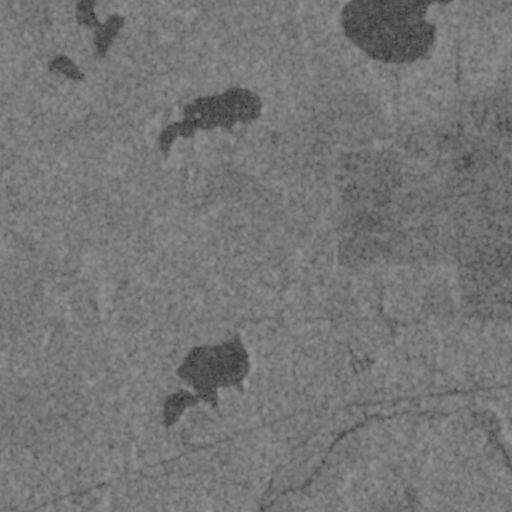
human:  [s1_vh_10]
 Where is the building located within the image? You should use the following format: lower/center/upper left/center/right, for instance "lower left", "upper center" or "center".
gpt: The building is located in the lower right of the image.
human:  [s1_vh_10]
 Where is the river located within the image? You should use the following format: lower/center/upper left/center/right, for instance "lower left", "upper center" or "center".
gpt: The river is located in the lower right of the image.
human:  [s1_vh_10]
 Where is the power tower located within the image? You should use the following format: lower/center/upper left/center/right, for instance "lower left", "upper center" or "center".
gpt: There is no power tower in the image.

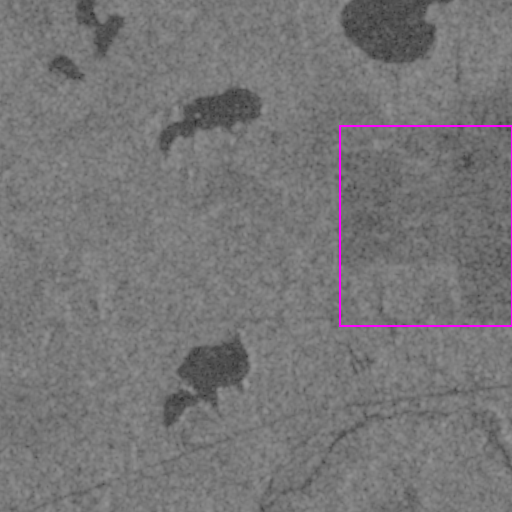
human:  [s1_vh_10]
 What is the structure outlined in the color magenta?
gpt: The structure outlined in magenta is a crop field.
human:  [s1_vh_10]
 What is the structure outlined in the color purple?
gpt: There is no purple outline.